Question: I am creating justified tabs using Bootstrap 3 responsive.
For each tab I want the map image as shown in attached image. Not able to view the map image.

<URL>
HTML:
'''
<div role="tabpanel">
<!-- Nav tabs -->
<ul class="nav nav-tabs nav-justified" role="tablist">
<li role="presentation" class="active"><a href="#home" aria-controls="home" role="tab" data-toggle="tab" id="America"><span>The Americas</span></a></li>
<li role="presentation"><a href="#profile" aria-controls="profile" role="tab" data-toggle="tab">Europe</a></li>
<li role="presentation"><a href="#settings" aria-controls="settings" role="tab" data-toggle="tab">Asia/Pacific</a></li>
</ul>
<!-- Tab panes -->
<div class="tab-content">
<div role="tabpanel" class="tab-pane active" id="home">The Americas content</div>
<div role="tabpanel" class="tab-pane" id="profile" id="Europe">Europe content</div>
<div role="tabpanel" class="tab-pane" id="settings" id="Asia">Asia/Pacific content</div>
</div>
</div>
'''
CSS:
'''
.nav-tabs.nav-justified > li.active > a {
border-bottom:4px solid #093!important;
border-top:0;
border-left:0;
border-right:1px solid #fff;
background-color:#fff;
color:#000!important;
}
.nav-tabs.nav-justified > li > a {
border-top:0!important;
border-bottom:0;
border-left:0;
border-right:1px solid #fff;
background-color:#0a3c91;
border-radius:0;
color:#fff!important;
}
.nav-tabs.nav-justified > li.active > a#America:active {
background:url(http://bestindiatravel.net/Monica/mapAmericaActive.png) no-repeat center;
border-bottom:4px solid #093!important;
border-top:0;
border-left:0;
border-right:1px solid #fff;
background-color:#fff;
color:#000!important;
}
.nav-tabs.nav-justified > li.active > a#America {
background:url(http://bestindiatravel.net/Monica/mapAmerica.png) no-repeat center;
border-bottom:4px solid #093!important;
border-top:0;
border-left:0;
border-right:1px solid #fff;
background-color:#fff;
color:#000!important;
}
.nav-tabs.nav-justified > li.active > a#Europe:active {
background:url(http://bestindiatravel.net/Monica/mapEuropeActive.png) no-repeat center;
border-bottom:4px solid #093!important;
border-top:0;
border-left:0;
border-right:1px solid #fff;
background-color:#fff;
color:#000!important;
}
.nav-tabs.nav-justified > li.active > a#Europe {
background:url(http://bestindiatravel.net/Monica/mapEurope.png) no-repeat center;
border-bottom:4px solid #093!important;
border-top:0;
border-left:0;
border-right:1px solid #fff;
background-color:#fff;
color:#000!important;
}
.nav-tabs.nav-justified > li.active > a#Asia:active {
background:url(http://bestindiatravel.net/Monica/mapAsiaActive.png) no-repeat center;
border-bottom:4px solid #093!important;
border-top:0;
border-left:0;
border-right:1px solid #fff;
background-color:#fff;
color:#000!important;
}
.nav-tabs.nav-justified > li.active > a#Asia {
background:url(http://bestindiatravel.net/Monica/mapAsia.png) no-repeat center;
border-bottom:4px solid #093!important;
border-top:0;
border-left:0;
border-right:1px solid #fff;
background-color:#fff;
color:#000!important;
}
'''
Please help.
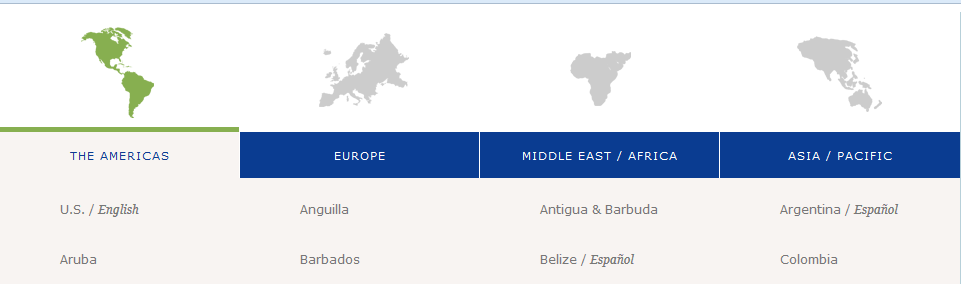
Answer: This should get you close to what you want. It'll still require you to format a couple of pieces like the hover over effects, but the overall structure is there for you.
<URL>
One major problem I noticed in you're code was the usage of ':active' on the links. The ':active' pseudo class is only used to define styling when a link is clicked. Here you actually want something to have styling based on a class instead.
'''
.nav-tabs.nav-justified > li.active > a#America:active
'''
Instead of that you should be doing:
'''
.nav-tabs.nav-justified > li.active > a#America
'''
In the HTML, I modified the way you were trying to do it. I've added to separate tags for the map and the map text. This makes it easier to style the line that you want to separate the two areas. Once I did this, I made some tweaks to your CSS.
'''
<div style="height: 100px">
<!--Space element just to get it off the panel splitter.-->
</div>
<div role="tabpanel">
<!-- Nav tabs -->
<ul class="nav nav-tabs nav-justified" role="tablist">
<li role="presentation" class="active">
<a href="#home" aria-controls="home" role="tab" data-toggle="tab">
<span class="map" id="America">&nbsp;</span>
<span class="mapText">The Americas</span>
</a>
</li>
<li role="presentation">
<a href="#profile" aria-controls="profile" role="tab" data-toggle="tab">
<span class="map" id="Europe">&nbsp;</span>
<span class="mapText">Europe</span>
</a>
</li>
<li role="presentation">
<a href="#settings" aria-controls="settings" role="tab" data-toggle="tab">
<span class="map" id="Asia">&nbsp;</span>
<span class="mapText">Asia/Pacific</span>
</a>
</li>
</ul>
<!-- Tab panes -->
<div class="tab-content">
<div role="tabpanel" class="tab-pane active" id="home">The Americas content</div>
<div role="tabpanel" class="tab-pane" id="profile" id="Europe">Europe content</div>
<div role="tabpanel" class="tab-pane" id="settings" id="Asia">Asia/Pacific content</div>
</div>
</div>
'''
And here's the CSS:
'''
.nav-tabs.nav-justified > li > a {
border: none !important;
border-radius:0;
padding: 0;
text-transform: uppercase;
}
.nav-tabs.nav-justified > li > a:hover {
border: none;
border-radius:0;
background-color: inherit !important;
}
.nav-tabs.nav-justified > li > a > .mapText {
border: none;
border-top:4px solid #FFF!important;
display: block;
background-color:#0a3c91;
color:#fff;
padding: 20px 0;
}
.nav-tabs.nav-justified > li.active > a > .mapText {
border-top:4px solid #093!important;
background-color: #FFF;
color: #000;
}
.nav-tabs.nav-justified > li > a > .map {
border: none;
height: 90px;
margin-bottom: 15px;
display: block;
}
.nav-tabs.nav-justified > li.active > a {
border-right:1px solid #fff;
background-color:#fff;
}
.nav-tabs.nav-justified > li.active > a > #America {
background:url('http://bestindiatravel.net/Monica/mapAmericaActive.png') no-repeat center;
}
.nav-tabs.nav-justified > li > a > #America {
background:url('http://bestindiatravel.net/Monica/mapAmerica.png') no-repeat center;
}
.nav-tabs.nav-justified > li.active > a > #Europe {
background:url('http://bestindiatravel.net/Monica/mapEuropeActive.png') no-repeat center;
}
.nav-tabs.nav-justified > li > a > #Europe {
background:url('http://bestindiatravel.net/Monica/mapEurope.png') no-repeat center;
}
.nav-tabs.nav-justified > li.active > a > #Asia {
background:url('http://bestindiatravel.net/Monica/mapAsiaActive.png') no-repeat center;
}
.nav-tabs.nav-justified > li > a > #Asia {
background:url('http://bestindiatravel.net/Monica/mapAsia.png') no-repeat center;
}
'''